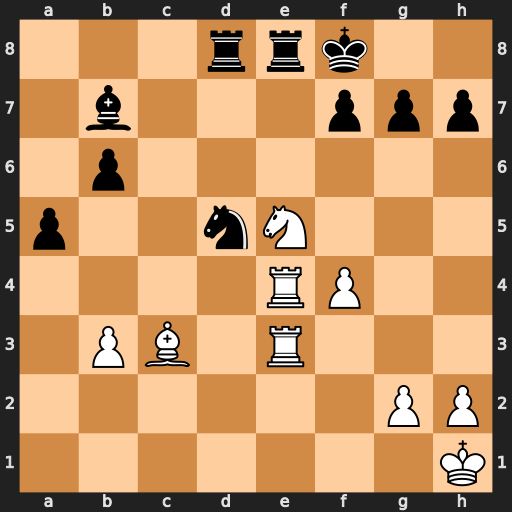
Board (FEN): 3rrk2/1b3ppp/1p6/p2nN3/4RP2/1PB1R3/6PP/7K
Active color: w
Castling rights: -
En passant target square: -
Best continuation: Nd7+ Kg8 Rxe8+ Rxe8 Rxe8#